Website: crate-barrel
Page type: receipt
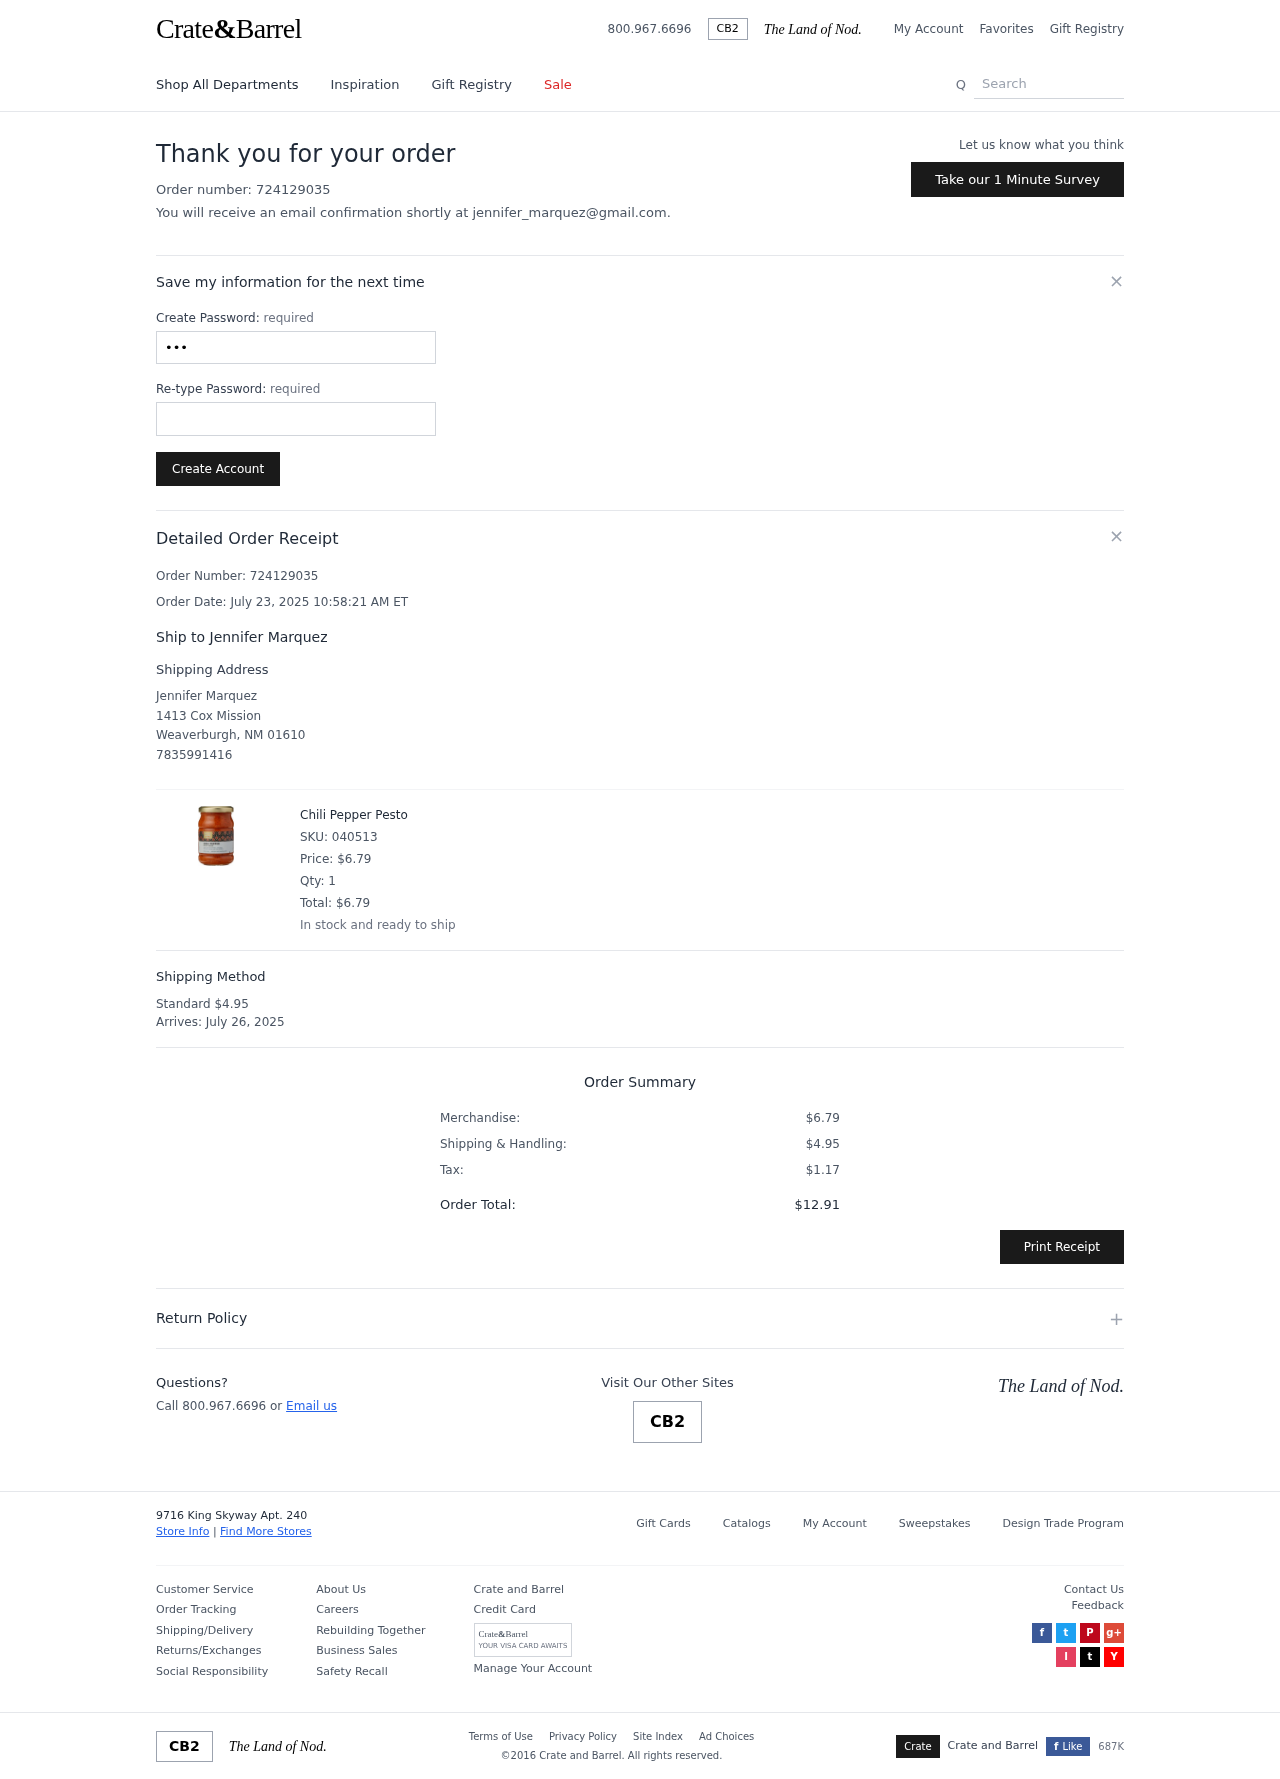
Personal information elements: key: PII_CITY
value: Weaverburgh
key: PII_EMAIL
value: jennifer_marquez@gmail.com
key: PII_FULLNAME
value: Jennifer Marquez
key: PII_FULLNAME
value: Ship to Jennifer Marquez
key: PII_PHONE
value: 7835991416
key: PII_POSTCODE
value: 01610
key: PII_STATE_ABBR
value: NM
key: PII_STREET
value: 1413 Cox Mission
Product elements: key: PRODUCT1_NAME
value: Chili Pepper Pesto
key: PRODUCT1_PRICE
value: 6.79
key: PRODUCT1_QUANTITY
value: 1
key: PRODUCT1_SKU
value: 040513
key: PRODUCT1_TOTAL
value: $6.79
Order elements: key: ORDER_ID
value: Order Number: 724129035
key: ORDER_ID
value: Order number: 724129035
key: ORDER_DATE
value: Order Date: July 23, 2025 10:58:21 AM ET
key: ORDER_SHIPPING_COST
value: $4.95
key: ORDER_DELIVERY_DATE
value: July 26, 2025
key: ORDER_SUBTOTAL
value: $6.79
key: ORDER_TAX
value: $1.17
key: ORDER_TOTAL
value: $12.91
Search elements: key: HEADER_SEARCH
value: Search